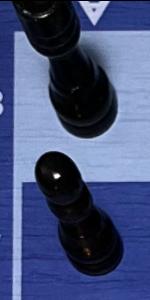
Label: Pawn_Black